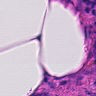
Metastatic tissue present: no